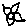
Label: flower